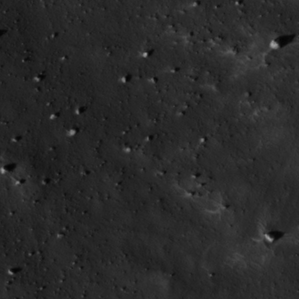
Label: non_frost